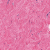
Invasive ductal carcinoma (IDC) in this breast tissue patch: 0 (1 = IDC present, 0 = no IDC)